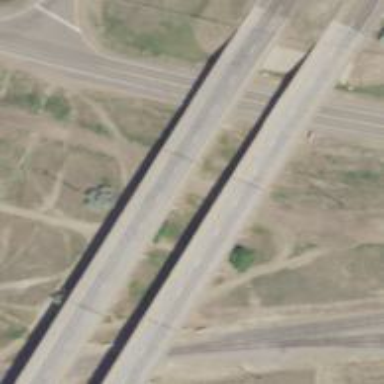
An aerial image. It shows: Viaduct bridge over motorway.